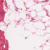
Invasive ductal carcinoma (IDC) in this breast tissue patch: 0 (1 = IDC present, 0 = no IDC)